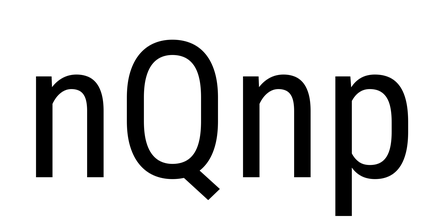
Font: Roboto_Condensed_Regular